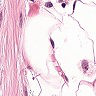
Metastatic tissue present: no